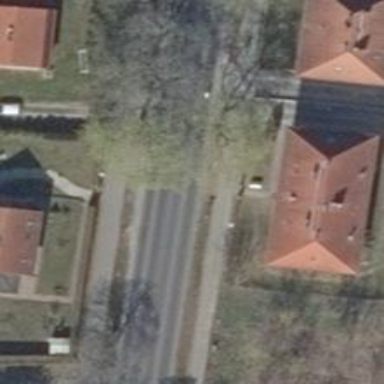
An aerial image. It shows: Tertiary road with asphalt surface and separate sidewalks on both sides.